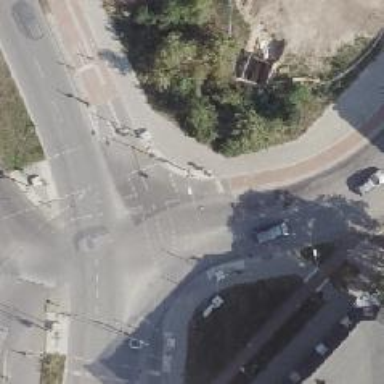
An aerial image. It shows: Road with traffic signals.